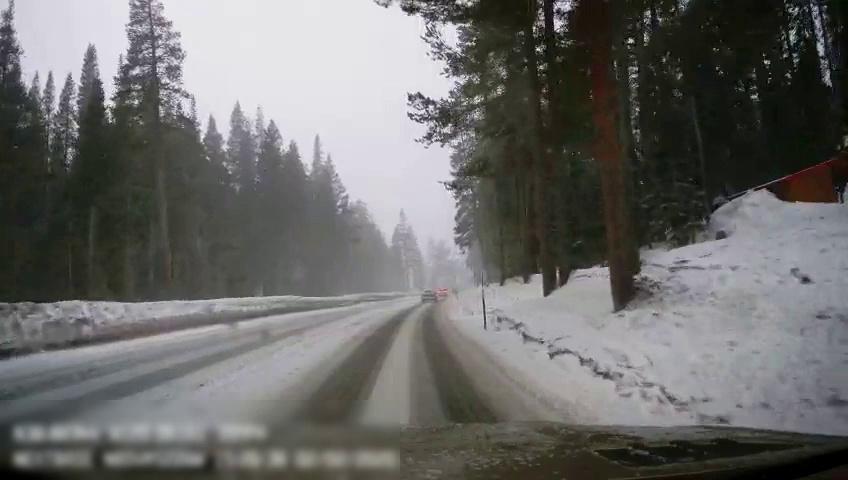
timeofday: Day
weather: Snowy
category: Drivable Space
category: Vehicles | Car
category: Vehicles | SUV